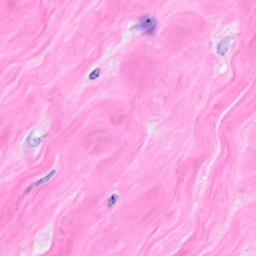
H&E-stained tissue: Breast